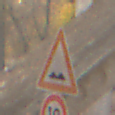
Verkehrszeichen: UnebeneFahrbahn
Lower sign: Geschwindigkeit10
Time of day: SunriseSunset
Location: Roofed (Suburban)
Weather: Clear
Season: NotSpecified
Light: Natural